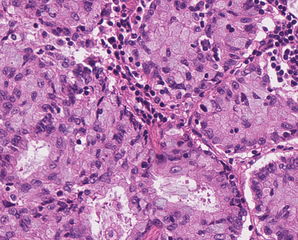
Tumor epithelial tissue: yes
Tumor-associated stroma tissue: yes
Normal tissue: no